Question: The figure describes the ball exchange problem. The white ball can exchange positions with the adjacent colored balls in the 4-neighborhood. The target state is that all balls are arranged in the order of red, blue, green, and yellow from the upper left corner in the order of rows first and columns. How many exchanges are needed?
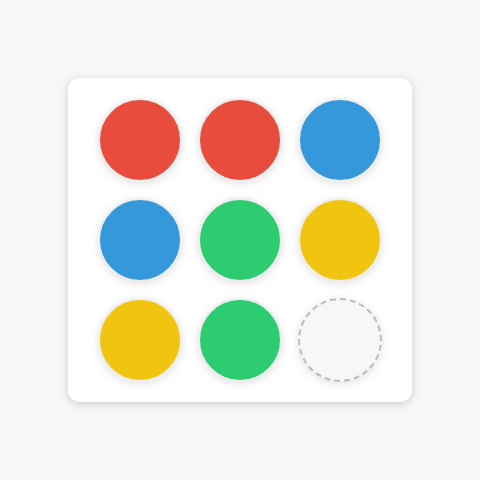
Answer: 4